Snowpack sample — Rabbit Ears Pass, Jackson County, Colorado, USA (12/17/25, 1:08 PM MST)
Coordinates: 40.387, -106.625
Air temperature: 34 °F
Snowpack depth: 46 cm
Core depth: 30 cm
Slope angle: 6°, slope face: 165°
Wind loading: medium
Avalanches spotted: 0
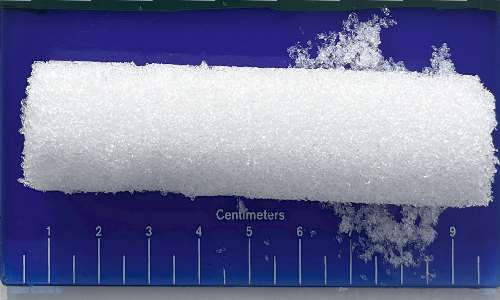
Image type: core
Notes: No avalanches spotted nearby, although collected in a meadowy area with minimal risk on this face of the pass.